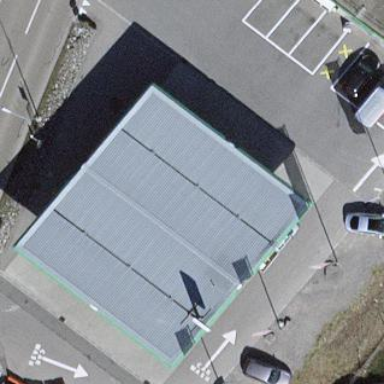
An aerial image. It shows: Fuel station located under roof.